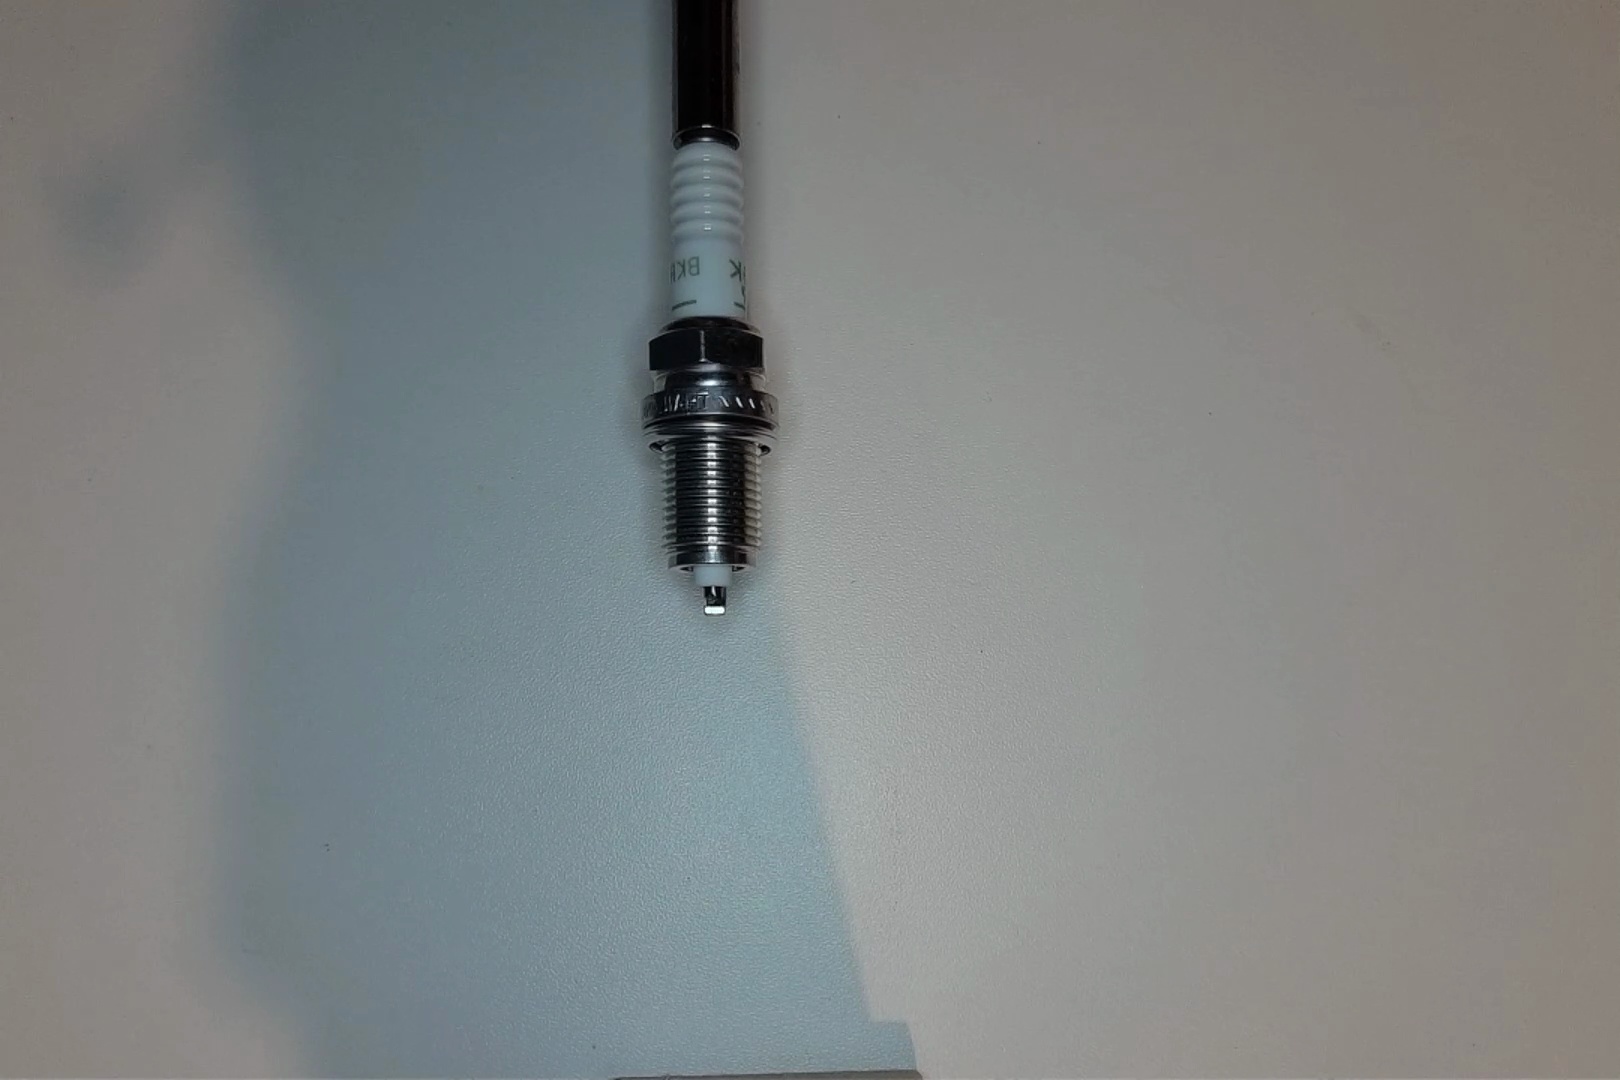
Label: normal